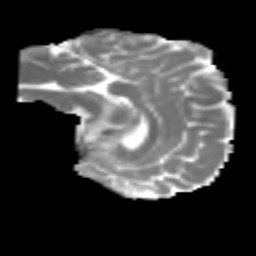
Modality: MD
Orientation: sagittal
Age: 29
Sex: male
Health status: healthy